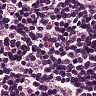
Metastatic tissue present: no